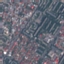
Land use / land cover: Residential